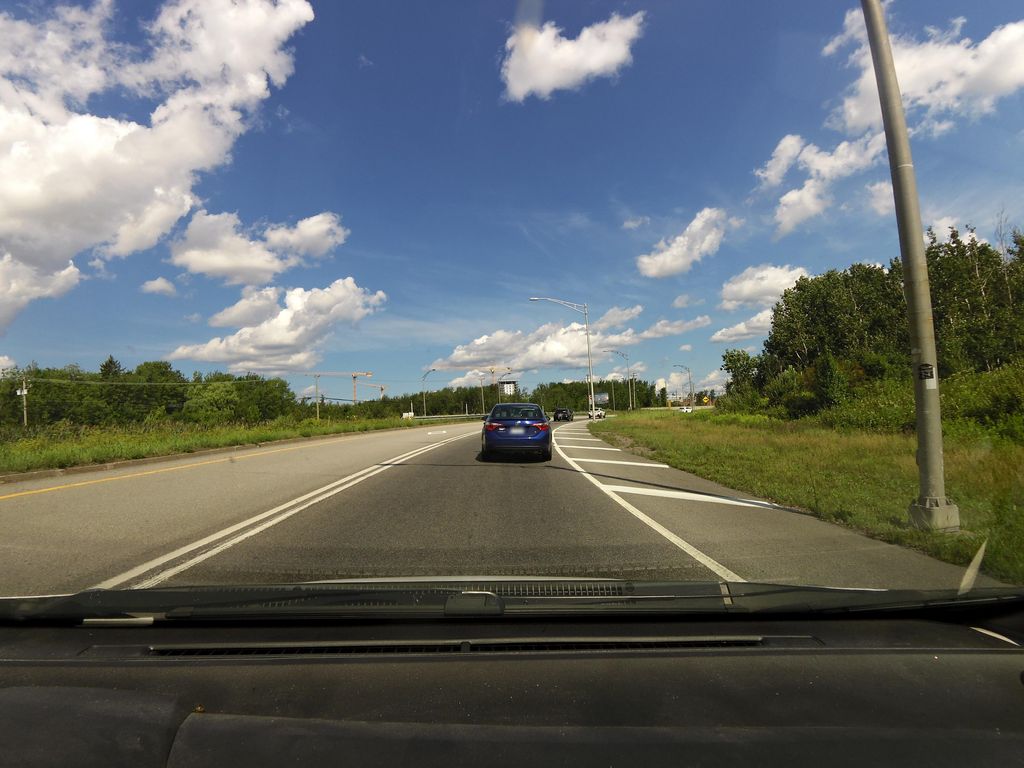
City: quebec_city